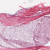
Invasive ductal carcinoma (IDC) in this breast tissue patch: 0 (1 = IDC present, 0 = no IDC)